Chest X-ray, PA view. Patient: 7 years old, sex M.
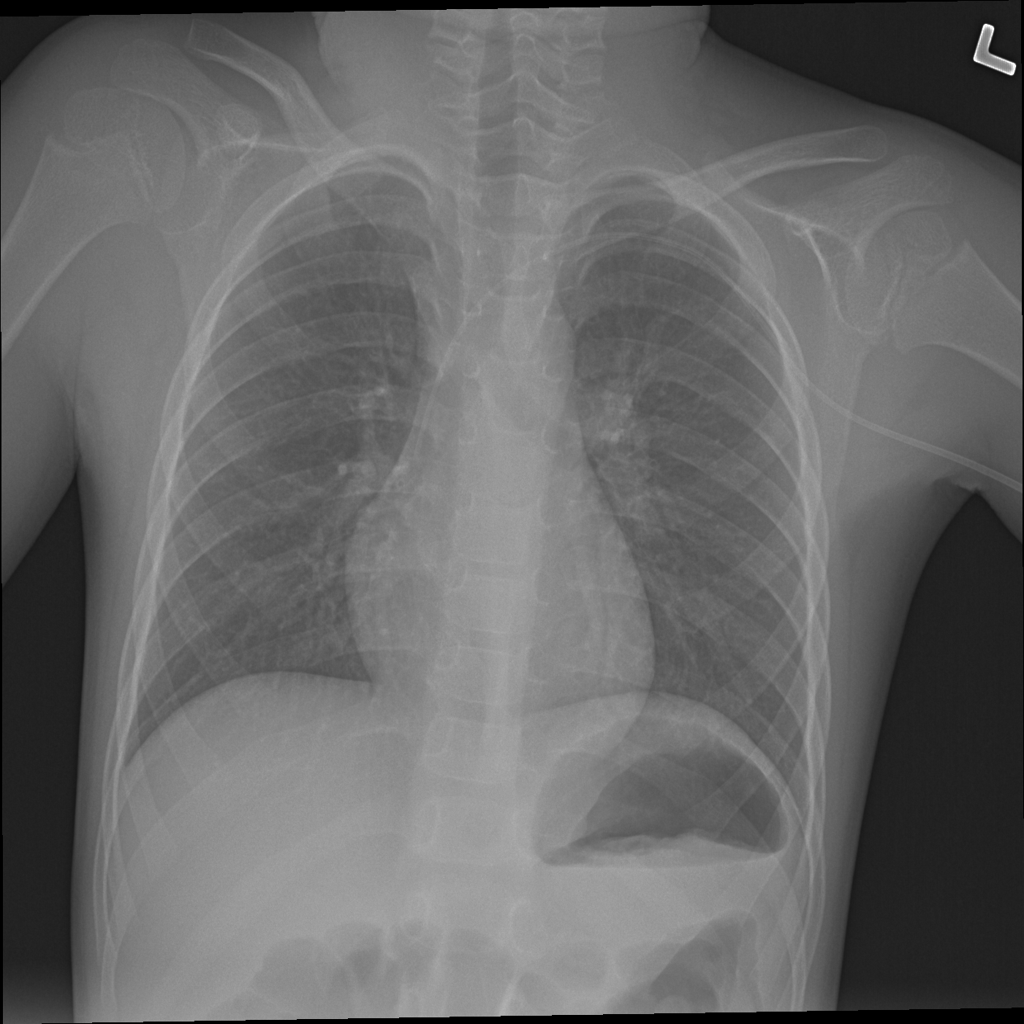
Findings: No Finding